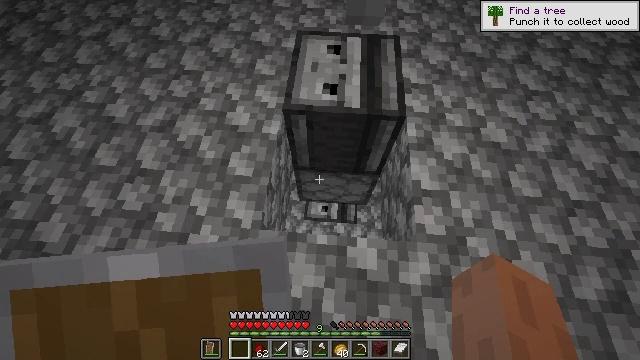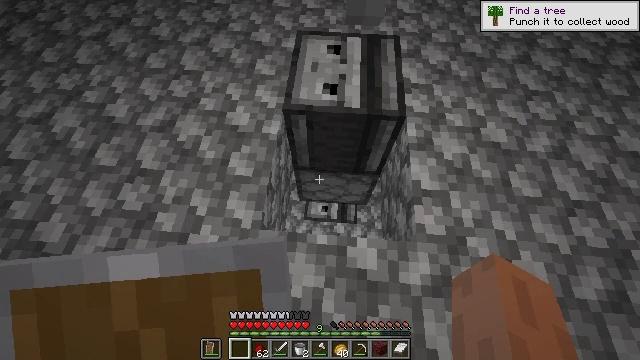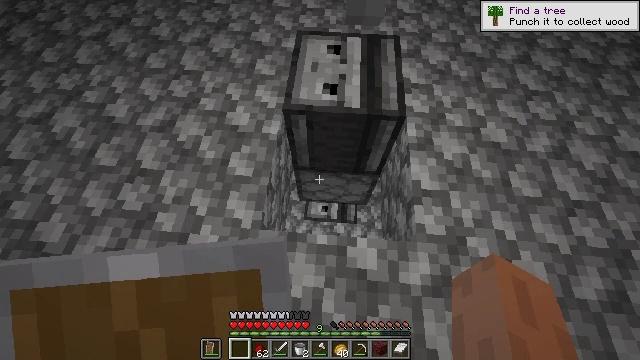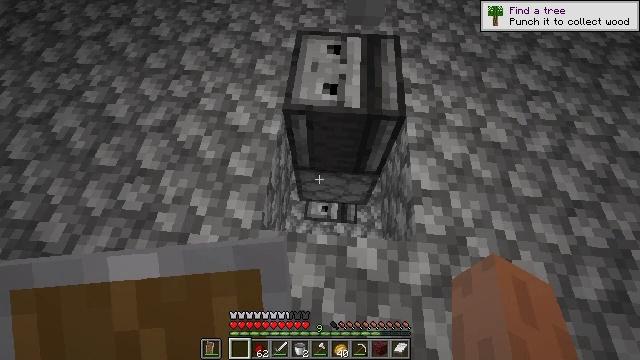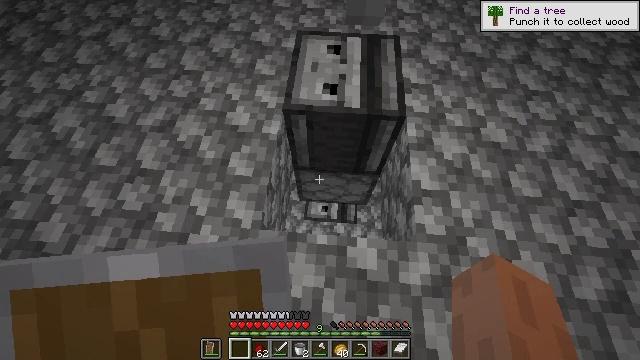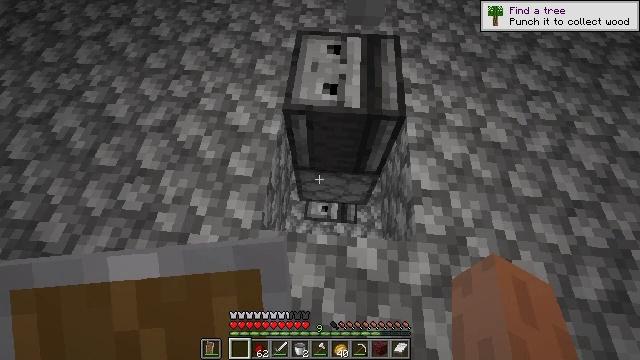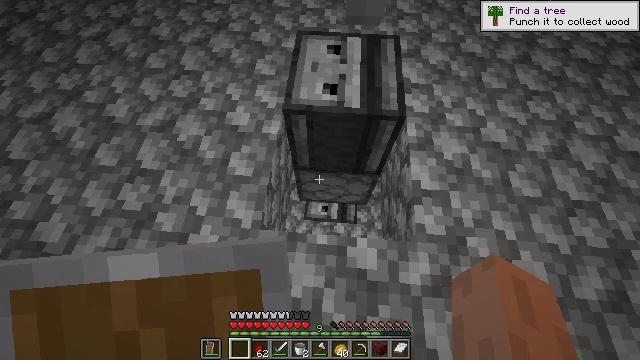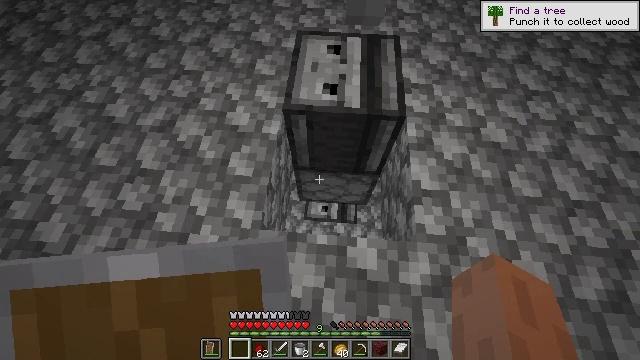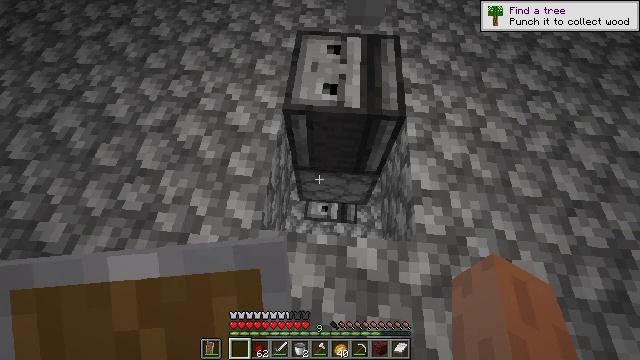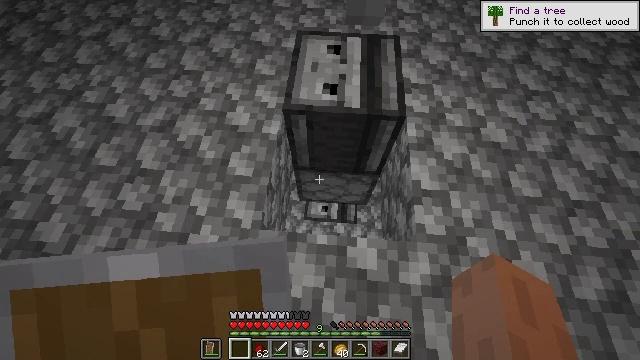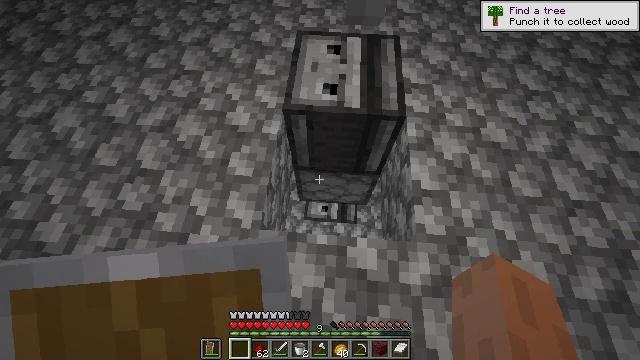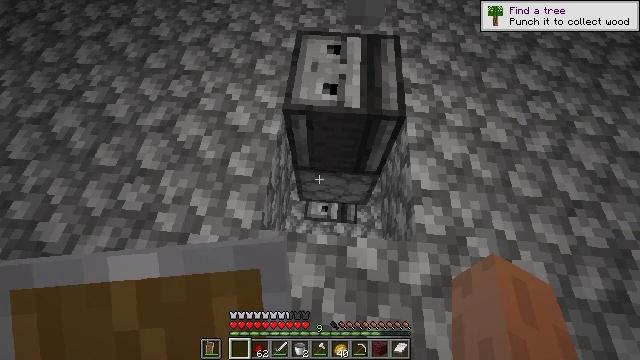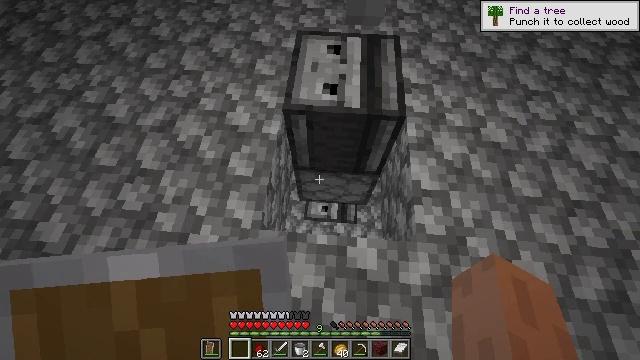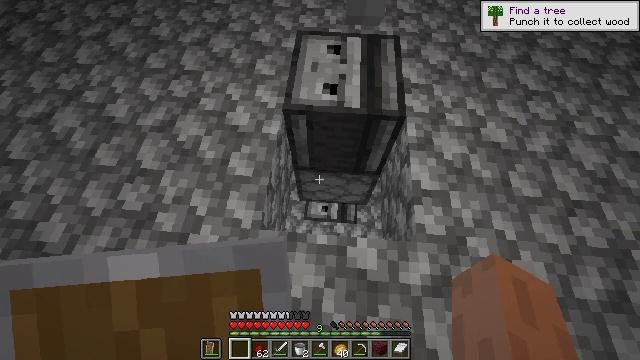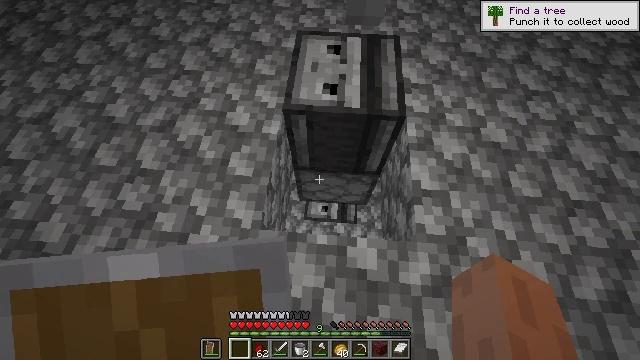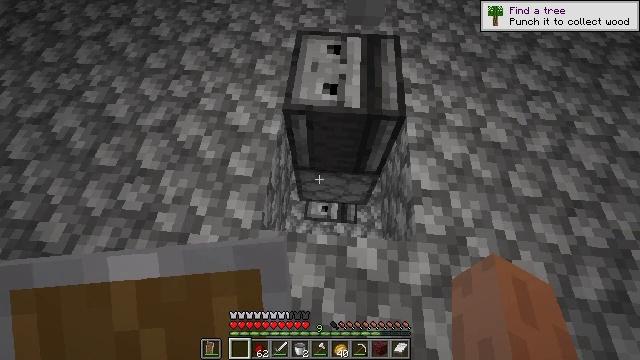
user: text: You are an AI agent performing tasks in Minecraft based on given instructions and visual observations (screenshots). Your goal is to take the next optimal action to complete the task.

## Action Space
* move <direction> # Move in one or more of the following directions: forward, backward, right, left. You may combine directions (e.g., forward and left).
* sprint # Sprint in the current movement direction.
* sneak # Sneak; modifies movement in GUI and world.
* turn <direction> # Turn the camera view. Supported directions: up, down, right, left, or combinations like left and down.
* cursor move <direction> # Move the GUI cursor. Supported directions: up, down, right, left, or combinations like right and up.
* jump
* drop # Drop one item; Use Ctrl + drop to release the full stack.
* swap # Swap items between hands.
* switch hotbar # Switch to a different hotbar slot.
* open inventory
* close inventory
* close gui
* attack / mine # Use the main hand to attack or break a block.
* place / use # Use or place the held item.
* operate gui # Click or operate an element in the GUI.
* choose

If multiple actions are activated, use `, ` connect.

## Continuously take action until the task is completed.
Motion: motion action
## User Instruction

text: Attack the lever to remove it.
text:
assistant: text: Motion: no_op
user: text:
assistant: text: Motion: no_op
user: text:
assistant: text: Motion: no_op
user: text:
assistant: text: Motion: no_op
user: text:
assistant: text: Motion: no_op
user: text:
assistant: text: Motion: no_op
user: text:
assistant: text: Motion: no_op
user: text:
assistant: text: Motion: no_op
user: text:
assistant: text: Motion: no_op
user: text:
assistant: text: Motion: no_op
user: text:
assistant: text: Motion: no_op
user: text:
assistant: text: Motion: no_op
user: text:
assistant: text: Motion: no_op
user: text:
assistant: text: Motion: no_op
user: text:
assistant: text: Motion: no_op
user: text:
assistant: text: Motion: no_op
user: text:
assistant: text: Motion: no_op
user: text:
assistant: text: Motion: no_op
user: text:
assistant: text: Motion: no_op
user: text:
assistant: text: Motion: no_op
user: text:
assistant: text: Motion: turn right and up
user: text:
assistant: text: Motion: turn right and up
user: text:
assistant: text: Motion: turn right and up
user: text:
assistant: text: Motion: turn up
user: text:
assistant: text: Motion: turn up
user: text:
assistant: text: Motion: turn up
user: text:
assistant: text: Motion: turn up
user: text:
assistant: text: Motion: turn up
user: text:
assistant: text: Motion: turn up
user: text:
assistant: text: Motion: no_op